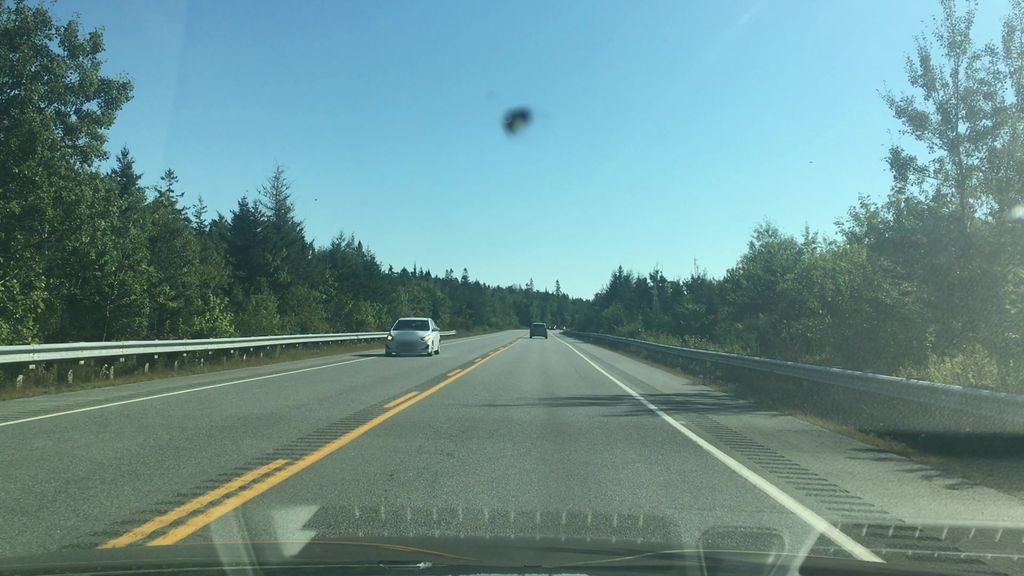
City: halifax